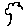
Label: tree